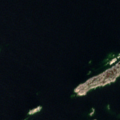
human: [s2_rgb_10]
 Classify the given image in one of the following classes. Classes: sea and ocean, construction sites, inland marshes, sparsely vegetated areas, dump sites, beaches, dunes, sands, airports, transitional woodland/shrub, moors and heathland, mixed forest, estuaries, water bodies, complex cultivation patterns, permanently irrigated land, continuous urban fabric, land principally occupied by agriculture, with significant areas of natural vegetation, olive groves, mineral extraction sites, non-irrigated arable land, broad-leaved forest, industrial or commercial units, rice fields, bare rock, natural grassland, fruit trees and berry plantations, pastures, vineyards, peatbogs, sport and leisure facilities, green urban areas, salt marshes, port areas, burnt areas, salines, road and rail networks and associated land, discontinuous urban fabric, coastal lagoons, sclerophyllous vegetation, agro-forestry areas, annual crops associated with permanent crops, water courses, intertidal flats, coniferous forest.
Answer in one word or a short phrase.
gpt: sea and ocean